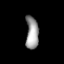
Tissue: lung
Cell type: Endothelial cells
Senescence score: 0.6828
Nuclear area (px): 405
Mean DAPI intensity: 154.753